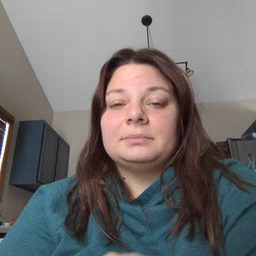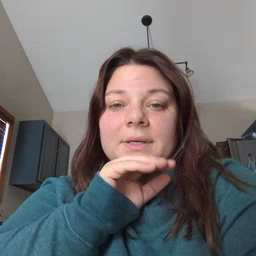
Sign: pig